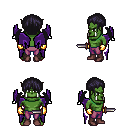
a pixel art fantasy rpg character, male body template, orc, green skin, purple wings, magenta pants, raven twin-tailed hairstyle, gold gloves, maroon shoes, dagger, four views (front, back, left, right), 2x2 character sprite sheet, small pixel art, hard edges, no anti-aliasing